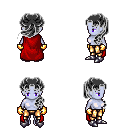
a pixel art fantasy rpg character, female body template, dark elf, purple skin, red cape, gold greaves, gray princess hairstyle, gold gloves, metal boots, four views (front, back, left, right), 2x2 character sprite sheet, small pixel art, hard edges, no anti-aliasing